Interaction volume radius: 10 \u00c5
Interaction volume height: 10 \u00c5
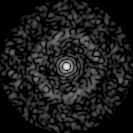
Disorder parameter: 0.8543